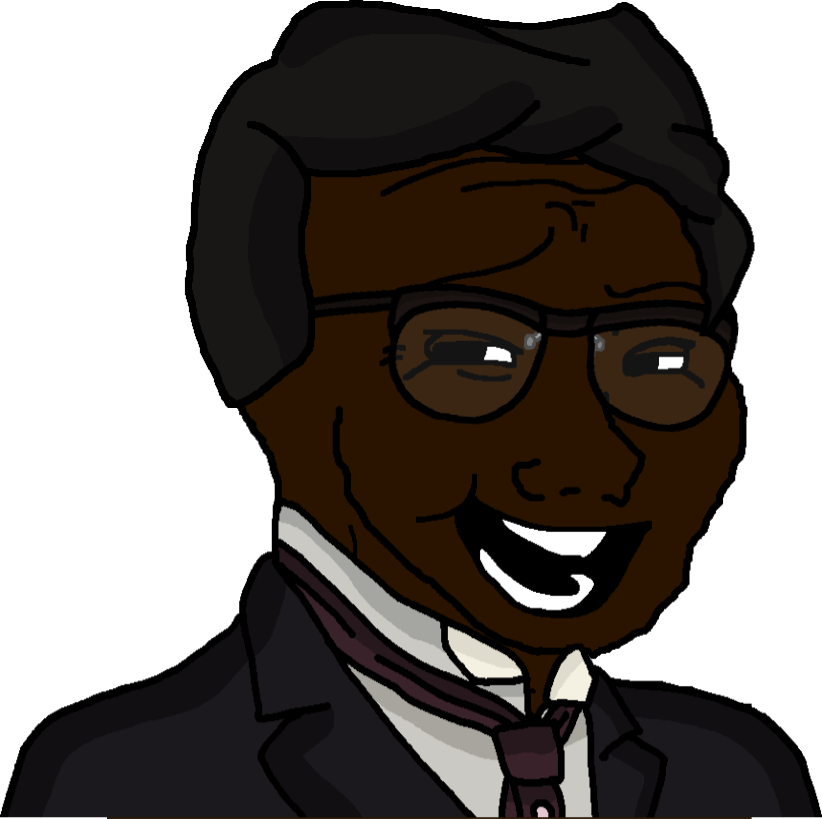
Label: 5_Bloomer